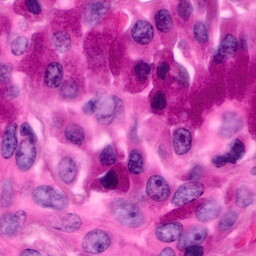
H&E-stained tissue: Pancreatic